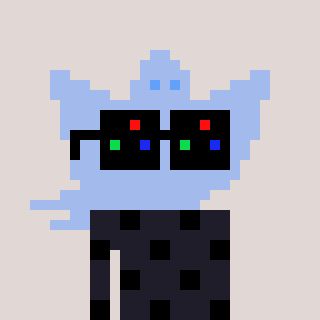
a pixel art character with square black sunglasses, a ghost-B-shaped head and a grayscale-colored body on a warm background